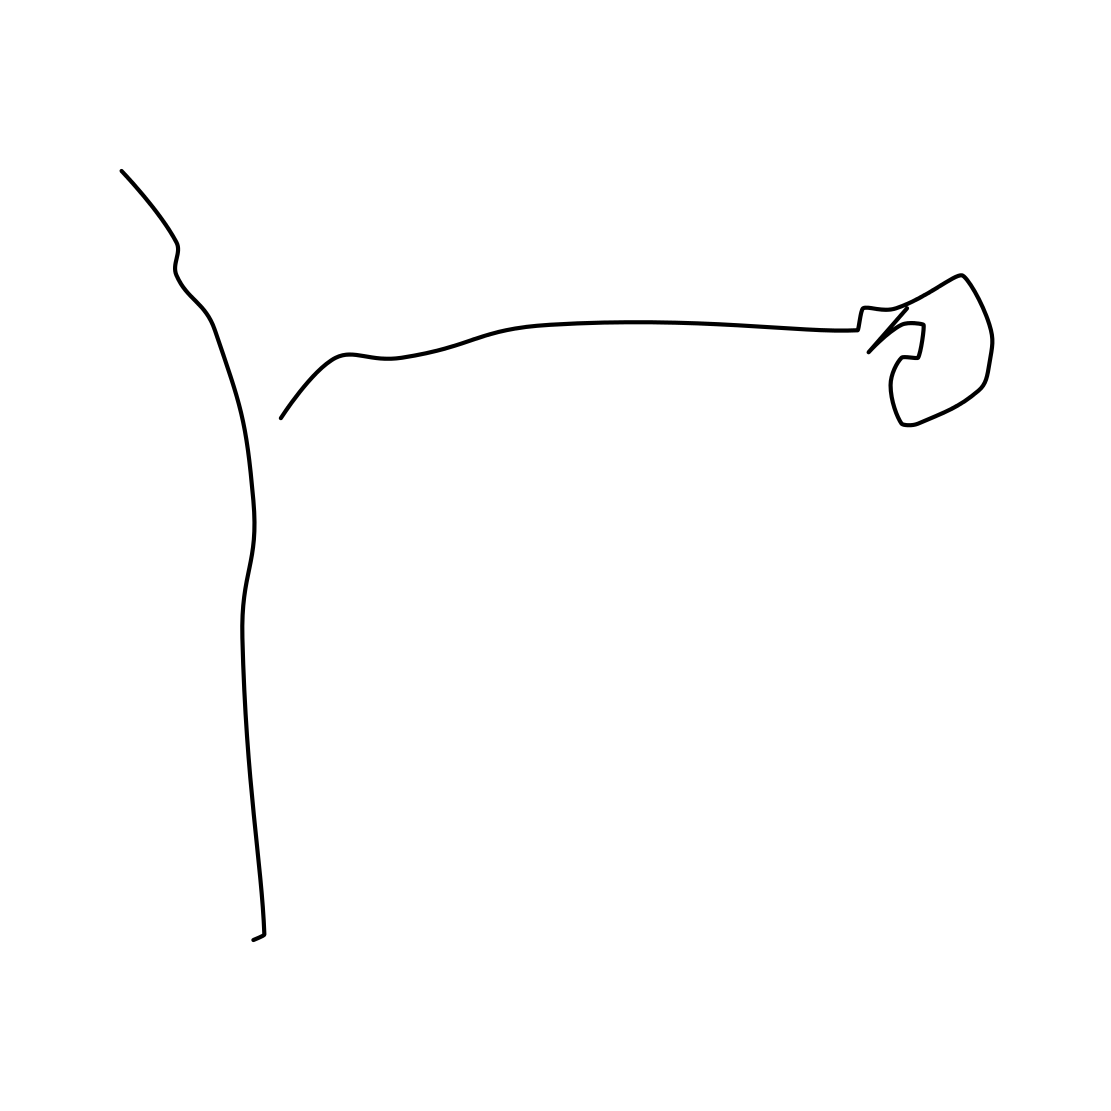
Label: streetlight